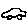
Label: car